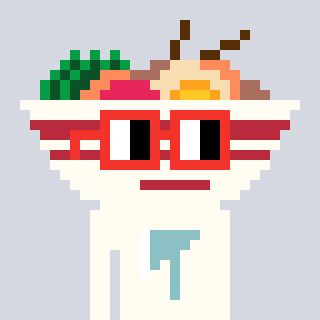
a pixel art character with square red glasses, a noodles-shaped head and a grayscale-colored body on a cool background